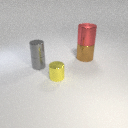
small gray metal cylinder in front of large brown metal cylinder